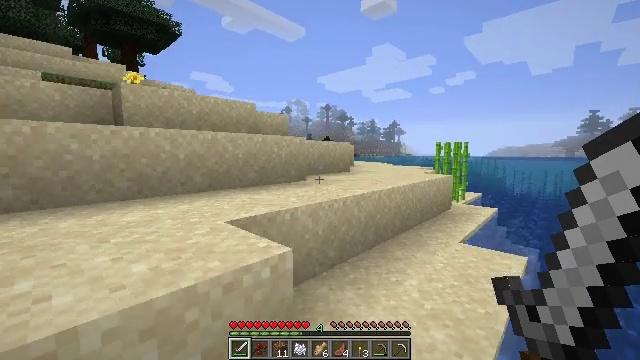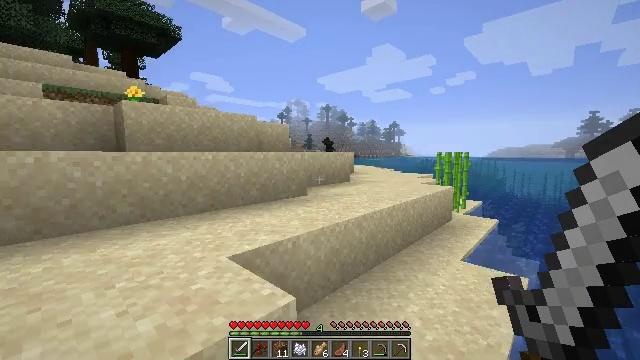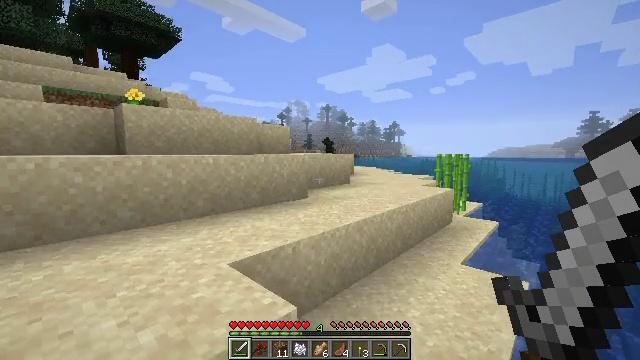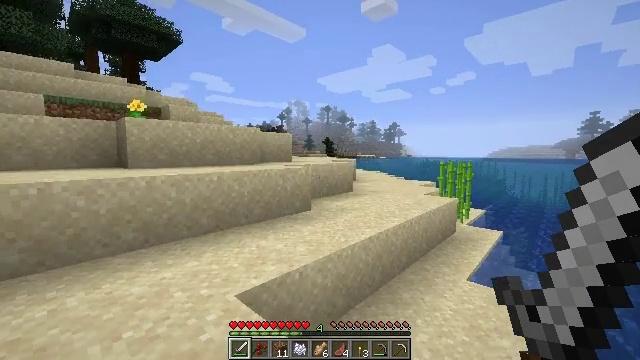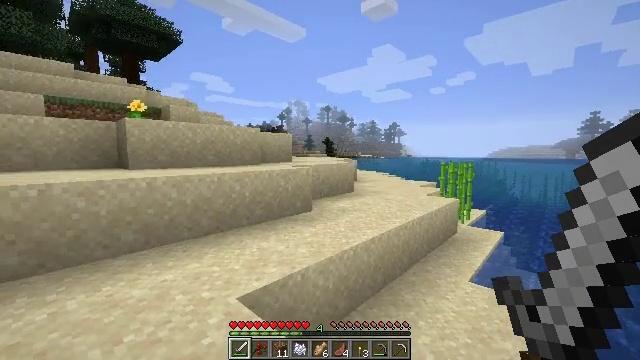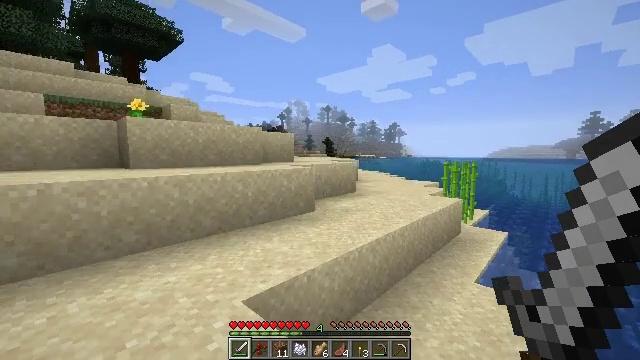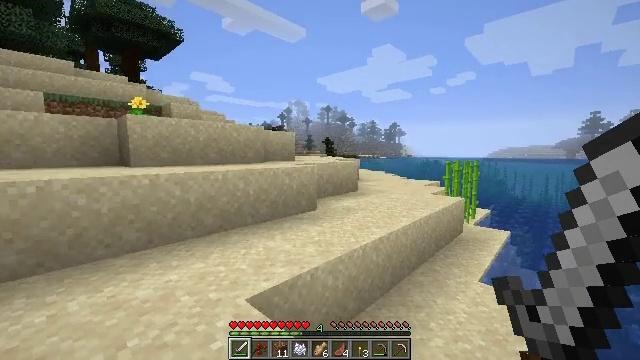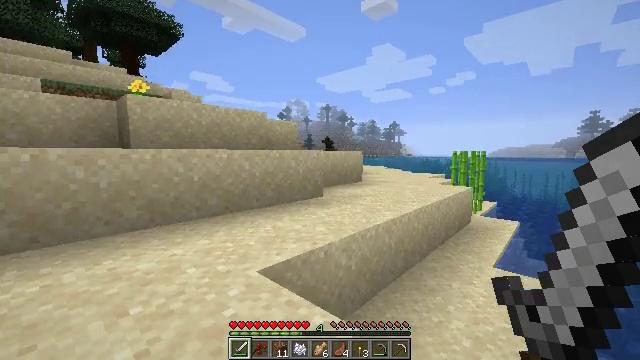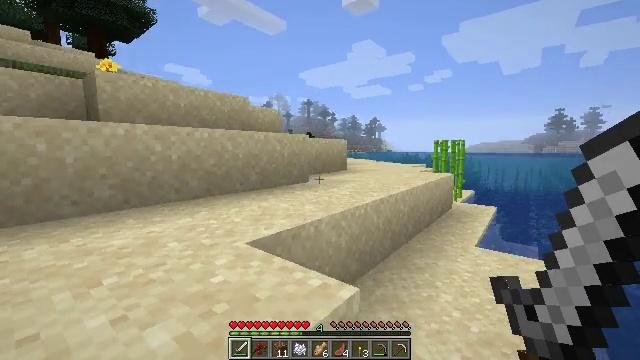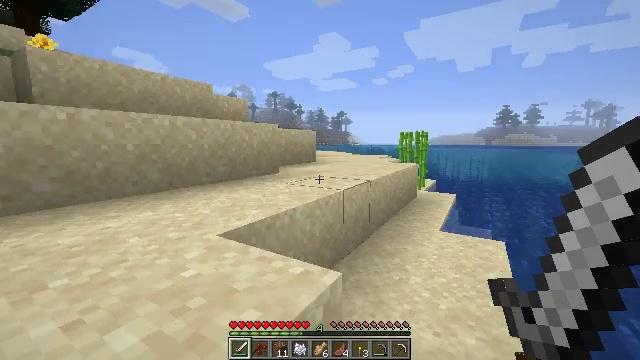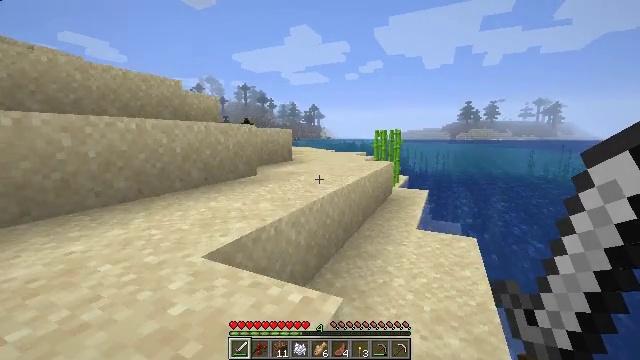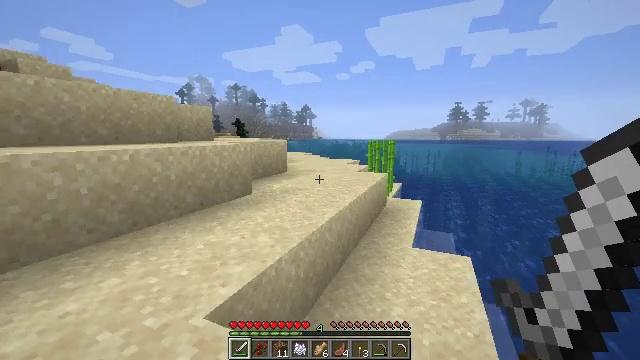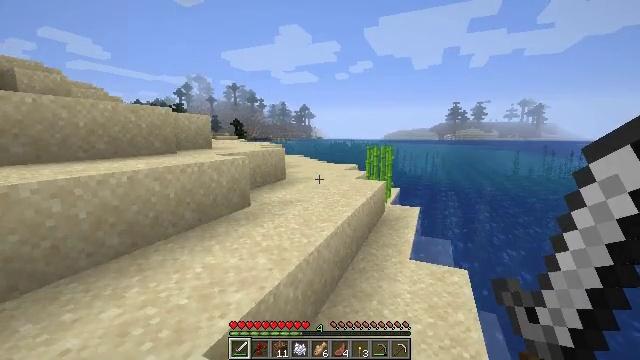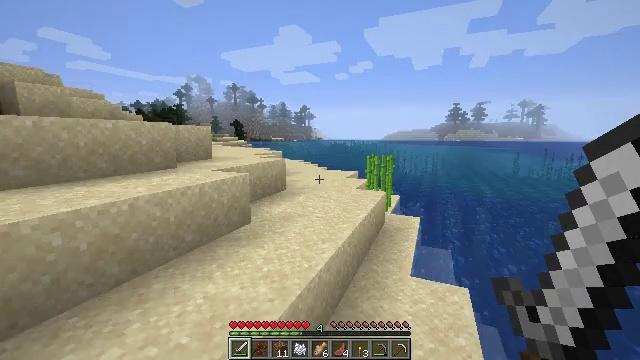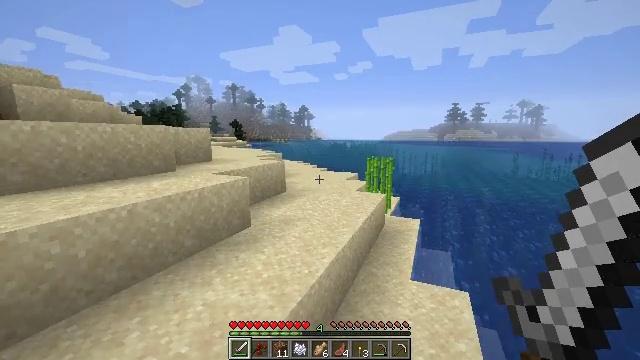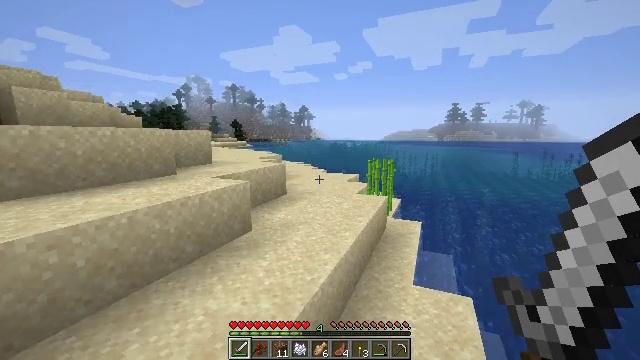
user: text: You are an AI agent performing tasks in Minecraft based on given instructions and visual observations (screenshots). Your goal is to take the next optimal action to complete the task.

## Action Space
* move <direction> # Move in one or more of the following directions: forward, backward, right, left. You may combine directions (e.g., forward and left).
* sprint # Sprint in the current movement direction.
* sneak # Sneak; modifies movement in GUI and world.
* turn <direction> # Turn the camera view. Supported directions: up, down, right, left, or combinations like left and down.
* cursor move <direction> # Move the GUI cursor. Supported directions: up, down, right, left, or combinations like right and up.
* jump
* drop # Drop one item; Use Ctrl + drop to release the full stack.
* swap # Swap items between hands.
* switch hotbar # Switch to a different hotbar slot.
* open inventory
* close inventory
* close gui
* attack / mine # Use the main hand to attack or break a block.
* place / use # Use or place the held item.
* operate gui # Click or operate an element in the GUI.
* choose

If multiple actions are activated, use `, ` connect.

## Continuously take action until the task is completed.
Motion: motion action
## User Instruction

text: Catch and defeat a cod.
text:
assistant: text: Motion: move forward and move left, jump
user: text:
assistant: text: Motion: move forward and move left, jump
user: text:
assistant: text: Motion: move forward and move left, jump
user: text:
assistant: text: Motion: move forward and move left, jump
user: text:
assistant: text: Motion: move forward and move left, jump
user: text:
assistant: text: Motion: move forward and move left, jump
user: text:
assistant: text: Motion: move forward and move left, jump
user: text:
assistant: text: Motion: move forward and move left, turn right, jump
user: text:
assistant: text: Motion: move forward and move left, turn right and down, jump
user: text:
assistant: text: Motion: move forward and move left, turn right and down, jump
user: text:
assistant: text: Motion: move forward and move left, turn right, jump
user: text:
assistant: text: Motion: move forward and move left, jump
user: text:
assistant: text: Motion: move forward and move left, jump
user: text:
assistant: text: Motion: move forward and move left, jump
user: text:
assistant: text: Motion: move forward and move left, jump
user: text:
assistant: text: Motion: move forward and move left, jump
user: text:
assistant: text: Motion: move forward and move left, jump
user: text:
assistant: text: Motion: move forward and move left, jump
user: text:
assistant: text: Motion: move forward and move left, jump
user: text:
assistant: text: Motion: move forward and move left, jump
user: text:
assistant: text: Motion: no_op
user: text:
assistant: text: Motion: no_op
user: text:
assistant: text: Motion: move forward
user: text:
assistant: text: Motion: move forward
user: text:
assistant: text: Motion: move forward
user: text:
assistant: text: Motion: no_op
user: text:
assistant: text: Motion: move forward
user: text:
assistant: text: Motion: move forward
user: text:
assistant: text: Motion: move forward
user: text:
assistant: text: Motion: move forward